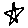
Label: star